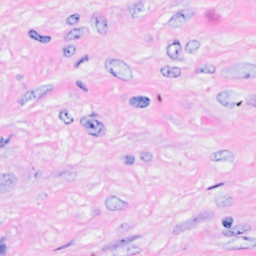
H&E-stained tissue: Breast